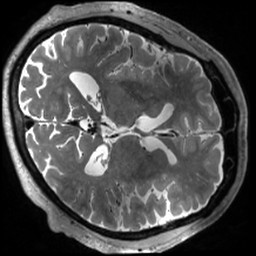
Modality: T2w
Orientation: axial